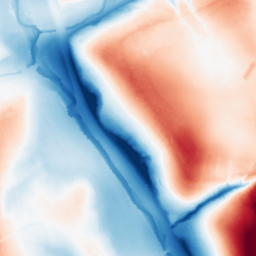
Category: classical
Decomposition family: gaussian_anisotropic
Decomposition parameters: sigma_x: 50
sigma_y: 10
Upsampling method: lanczos
Upsampling parameters: scale: 2
Upsampling scale: 2